Question: I have 3 tables in my database which is
table 1 (users)
userid(PK)
EmployeeName
table 2 (SubDept)
SubDeptID(PK)
Department
table 3 (SubDeptTransfer)
TransferID(PK)
userid(FK)
SubDeptID(FK)
here is my example table for Table 3

what i wanted to do is to be able to print the SubDeptID of user 100. The problem is since there are two userid of 100 its printing both. the mission is to be able to print only one data with a latter TransferID. What could be the best select statement for the problem?
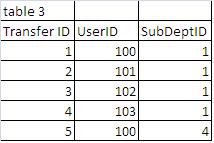
Answer: The best way to do this is using the window function 'row_number()':
'''
select transferId, userId, subDeptId
from (select t.*,
row_number() over (partition by userid order by TransferId desc) as seqnum
from t
) t
where seqnum = 1
'''